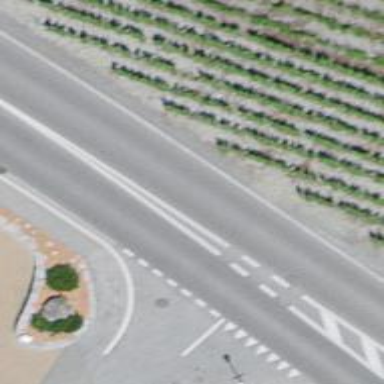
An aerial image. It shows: Tertiary road with asphalt surface.